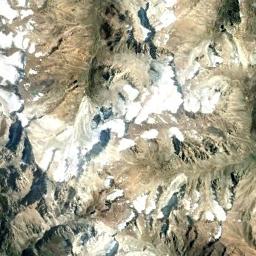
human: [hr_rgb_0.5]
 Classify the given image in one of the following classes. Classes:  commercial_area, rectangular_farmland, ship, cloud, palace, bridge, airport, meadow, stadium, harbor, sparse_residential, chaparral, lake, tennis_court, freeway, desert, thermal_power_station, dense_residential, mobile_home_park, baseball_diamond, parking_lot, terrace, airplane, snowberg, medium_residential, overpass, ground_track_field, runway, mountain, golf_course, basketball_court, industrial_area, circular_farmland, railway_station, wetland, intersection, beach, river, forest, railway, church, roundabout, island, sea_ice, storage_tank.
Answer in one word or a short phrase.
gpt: snowberg